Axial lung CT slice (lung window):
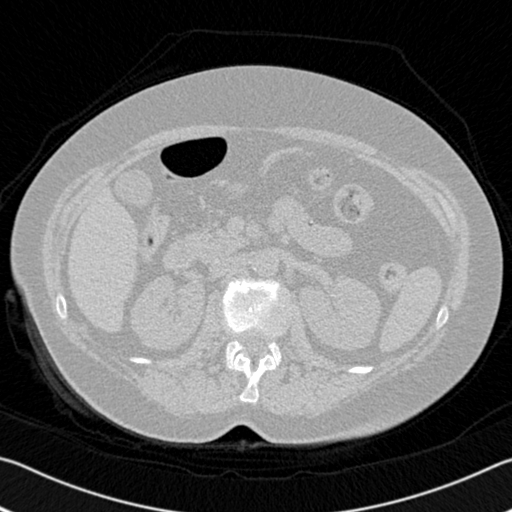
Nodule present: no